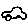
Label: car